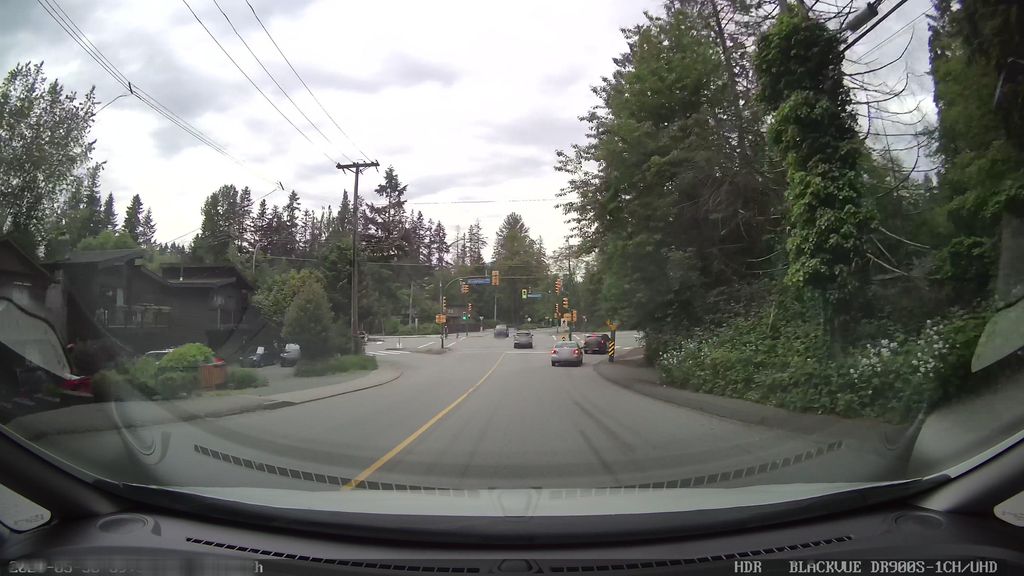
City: vancouver